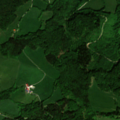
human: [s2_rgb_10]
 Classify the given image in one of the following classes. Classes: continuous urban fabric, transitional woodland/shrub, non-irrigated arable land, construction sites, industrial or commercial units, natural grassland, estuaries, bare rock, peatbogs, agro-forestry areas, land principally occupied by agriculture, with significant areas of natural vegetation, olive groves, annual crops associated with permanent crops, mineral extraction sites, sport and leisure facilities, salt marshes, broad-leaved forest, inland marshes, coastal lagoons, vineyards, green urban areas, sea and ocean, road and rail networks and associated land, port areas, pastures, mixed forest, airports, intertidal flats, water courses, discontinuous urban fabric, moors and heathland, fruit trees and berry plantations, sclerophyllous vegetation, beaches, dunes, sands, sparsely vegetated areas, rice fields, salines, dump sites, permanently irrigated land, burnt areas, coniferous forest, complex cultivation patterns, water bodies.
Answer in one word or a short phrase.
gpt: pastures, mixed forest